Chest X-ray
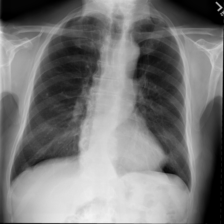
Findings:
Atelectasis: negative
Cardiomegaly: negative
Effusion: negative
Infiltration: negative
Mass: negative
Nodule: positive
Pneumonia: negative
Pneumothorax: negative
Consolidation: negative
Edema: negative
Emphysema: negative
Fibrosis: negative
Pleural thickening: positive
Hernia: negative